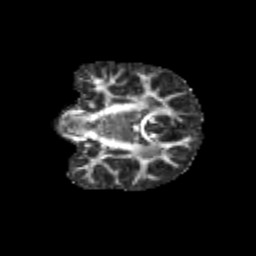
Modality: FA
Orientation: coronal
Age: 12
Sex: male
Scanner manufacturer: siemens
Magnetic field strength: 3 T
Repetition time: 3.8 s
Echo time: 0.07 s